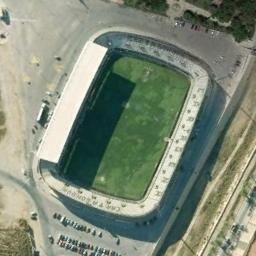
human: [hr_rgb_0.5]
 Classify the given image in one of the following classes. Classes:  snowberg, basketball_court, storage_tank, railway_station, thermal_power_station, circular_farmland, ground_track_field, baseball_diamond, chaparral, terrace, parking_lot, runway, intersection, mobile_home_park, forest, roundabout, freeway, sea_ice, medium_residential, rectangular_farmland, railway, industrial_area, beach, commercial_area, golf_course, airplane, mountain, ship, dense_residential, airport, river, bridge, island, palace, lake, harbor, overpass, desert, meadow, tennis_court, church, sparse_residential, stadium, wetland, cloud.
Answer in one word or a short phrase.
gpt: stadium